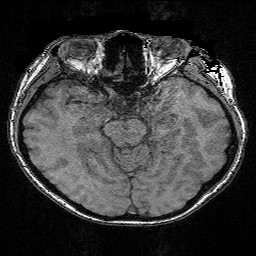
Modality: FLASH
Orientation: coronal
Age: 26
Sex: female